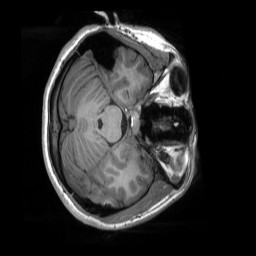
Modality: T1w
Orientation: axial
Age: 18
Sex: female
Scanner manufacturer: siemens
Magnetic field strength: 3 T
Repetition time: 2.3 s
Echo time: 0.00232 s